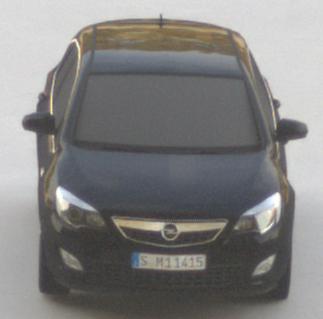
Make: Opel
Model: Astra 1.4 ecoFlex
Detailed model: Astra (J)
Model produced from: 2009/12
Model produced until: 2010/12
Doors: 5
Color: black
Road condition: dry road
Daytime: morning or afternoon
Contrast: medium contrast